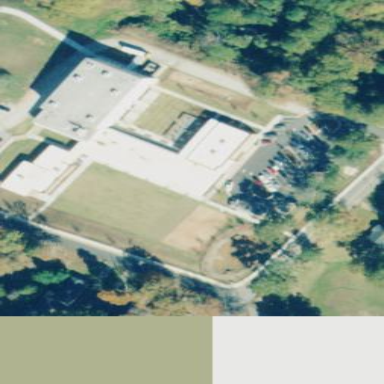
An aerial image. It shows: School building.